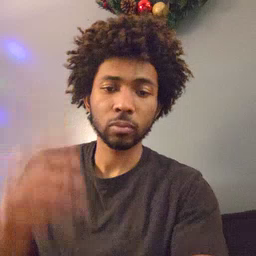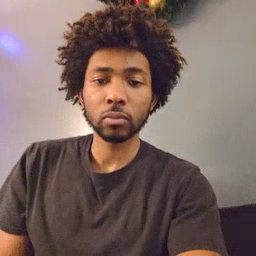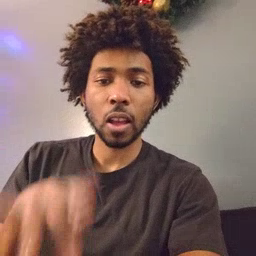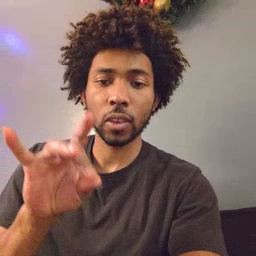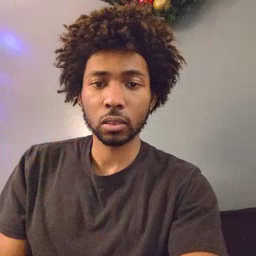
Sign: find